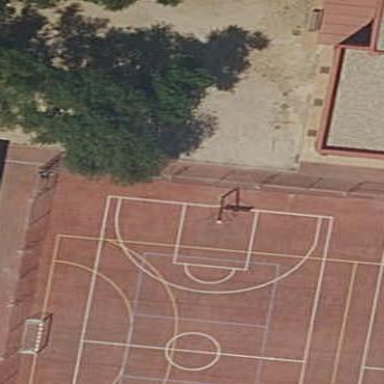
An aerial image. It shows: Basketball court on leisure land pitch.